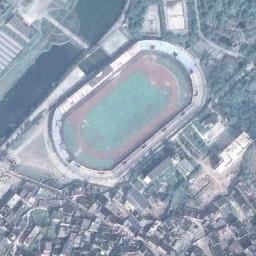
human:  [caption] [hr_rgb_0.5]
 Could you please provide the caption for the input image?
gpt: There are many buildings of different shapes around the stadium .

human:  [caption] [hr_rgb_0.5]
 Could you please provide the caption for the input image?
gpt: Oval stadium is surrounded by buildings, Next to a river .

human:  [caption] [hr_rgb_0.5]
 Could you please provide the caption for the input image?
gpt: This oval stadium is surrounded by dense residential areas .

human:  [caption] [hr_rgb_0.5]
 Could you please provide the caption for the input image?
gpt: The standard stadium is next to some buildings and trees .

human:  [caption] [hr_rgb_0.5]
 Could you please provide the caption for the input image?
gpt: There are many buildings and a river beside the stadium .